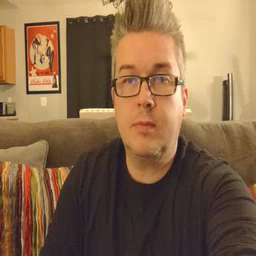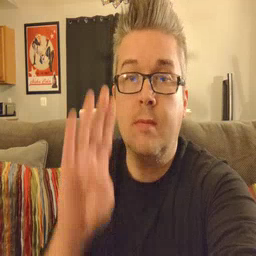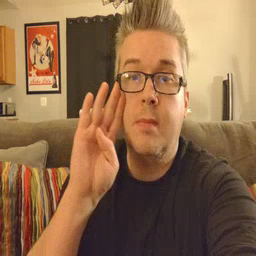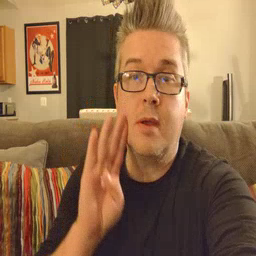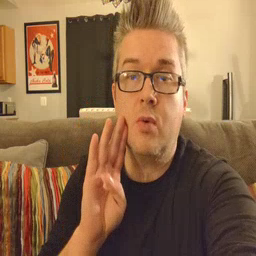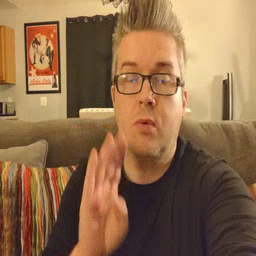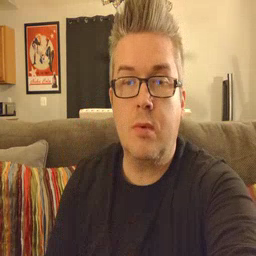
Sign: brown